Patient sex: M
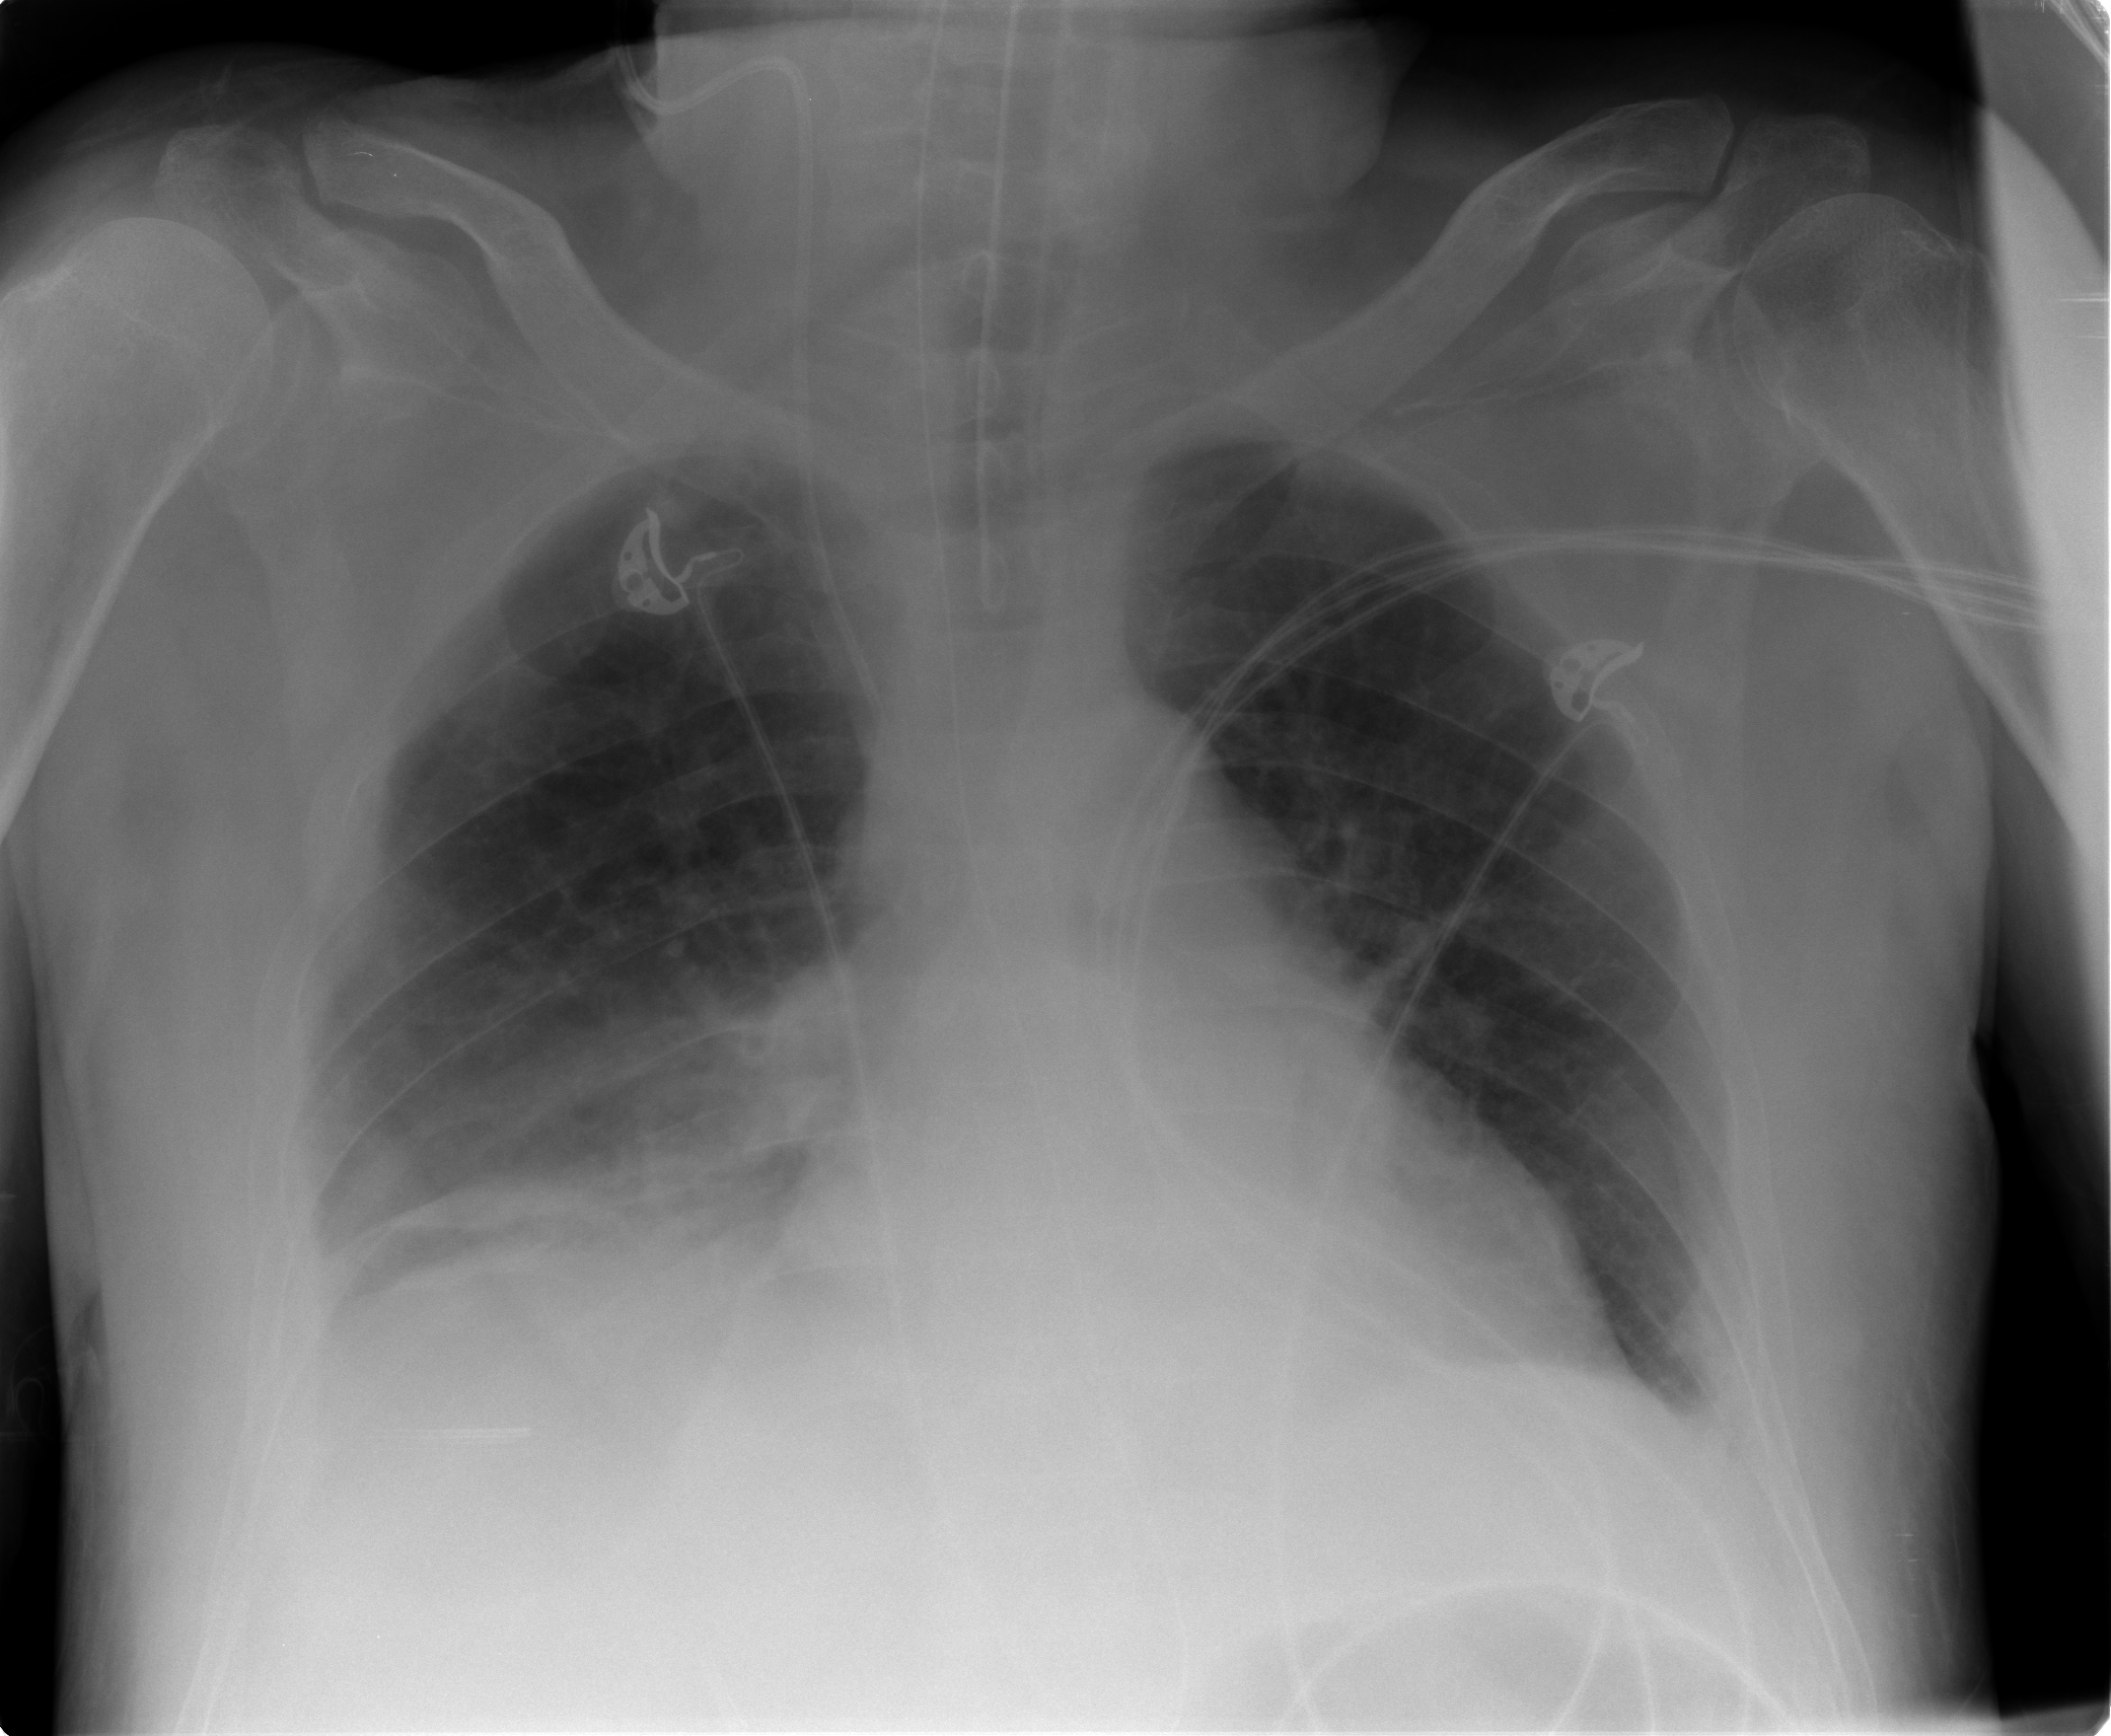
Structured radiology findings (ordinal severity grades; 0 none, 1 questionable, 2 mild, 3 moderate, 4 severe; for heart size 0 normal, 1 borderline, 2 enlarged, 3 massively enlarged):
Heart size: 2
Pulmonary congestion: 2
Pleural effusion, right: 2
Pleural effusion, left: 1
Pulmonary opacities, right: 1
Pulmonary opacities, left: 0
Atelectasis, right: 2
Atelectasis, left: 1